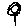
Label: flower